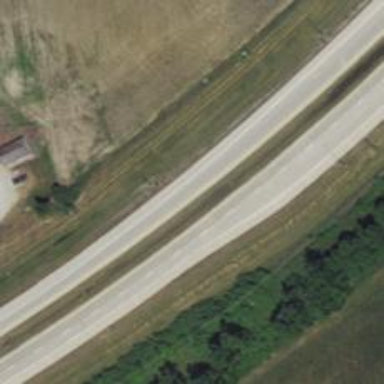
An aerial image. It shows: Secondary road.